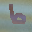
Label: 6